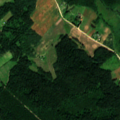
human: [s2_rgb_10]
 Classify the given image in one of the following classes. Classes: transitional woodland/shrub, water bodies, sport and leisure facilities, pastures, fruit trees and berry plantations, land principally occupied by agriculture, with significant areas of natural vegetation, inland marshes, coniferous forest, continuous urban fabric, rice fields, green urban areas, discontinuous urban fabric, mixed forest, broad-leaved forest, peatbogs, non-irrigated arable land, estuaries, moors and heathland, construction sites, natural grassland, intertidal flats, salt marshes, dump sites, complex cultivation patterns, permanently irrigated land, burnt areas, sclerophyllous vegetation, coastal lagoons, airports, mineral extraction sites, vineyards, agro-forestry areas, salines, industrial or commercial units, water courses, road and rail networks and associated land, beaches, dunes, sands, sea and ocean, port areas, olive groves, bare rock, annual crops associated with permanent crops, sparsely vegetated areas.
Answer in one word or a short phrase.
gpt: non-irrigated arable land, complex cultivation patterns, land principally occupied by agriculture, with significant areas of natural vegetation, mixed forest, transitional woodland/shrub, inland marshes